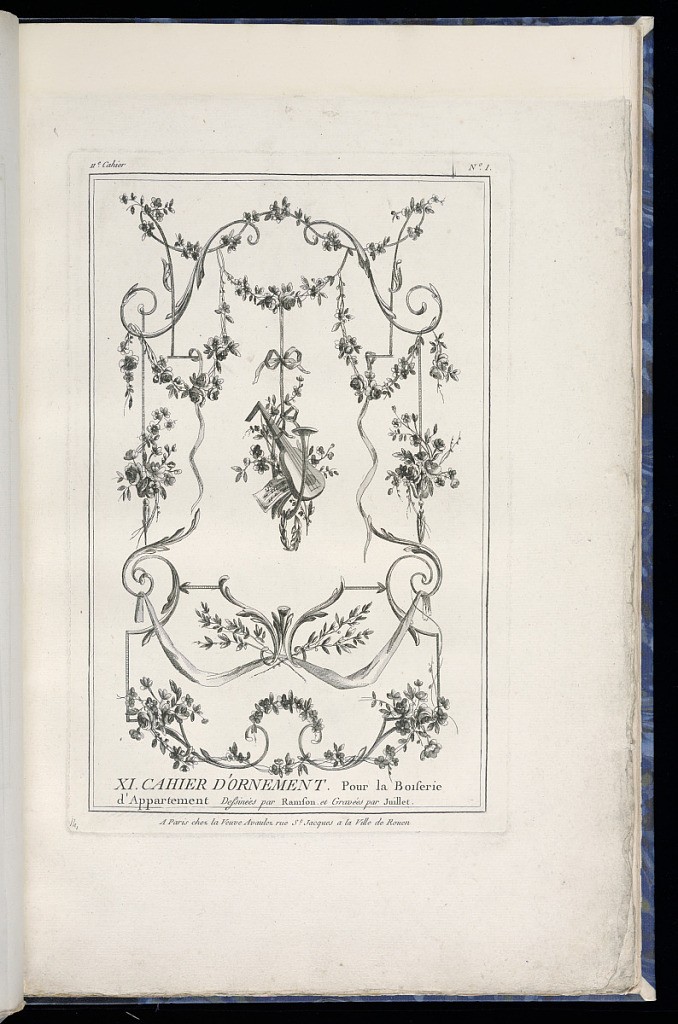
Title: Title Page
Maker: Pierre Ranson, French, 1736–1786
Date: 1777–79
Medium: Etching on paper
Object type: Print
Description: Title page and design for a decorative panel featuring arabesque motifs and a hanging musical trophy, including festoons of flowers, flowers, leaves, ribbons, scrolling acanthus leaves (rinceaux), s-scrolls, arrows, textiles, a lute, horn, and sheets of music. The plate is titled and numbered.